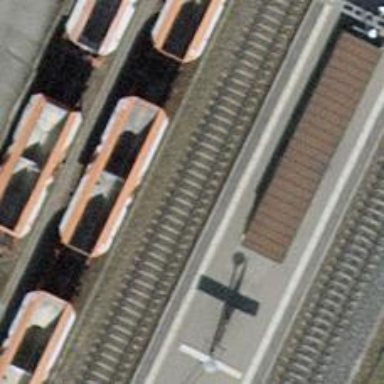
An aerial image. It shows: Stop position for public transport on the railway.